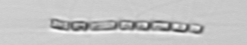
Label: Chaetoceros